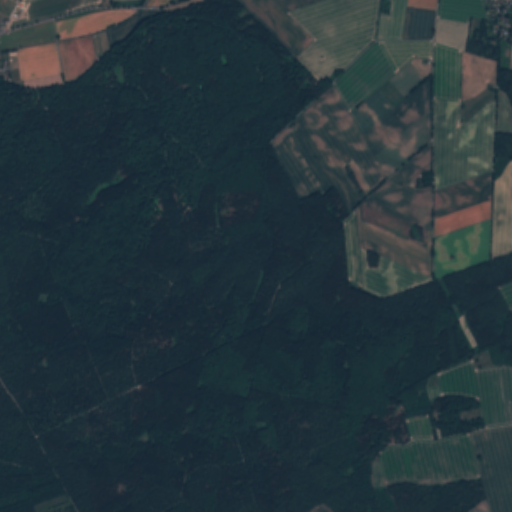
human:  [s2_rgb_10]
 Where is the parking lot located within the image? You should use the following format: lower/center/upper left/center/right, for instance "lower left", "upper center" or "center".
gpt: The parking lot is located in the upper left of the image.
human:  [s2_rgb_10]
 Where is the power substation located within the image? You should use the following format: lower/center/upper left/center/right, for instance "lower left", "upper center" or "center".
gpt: The power substation is located in the upper left of the image.
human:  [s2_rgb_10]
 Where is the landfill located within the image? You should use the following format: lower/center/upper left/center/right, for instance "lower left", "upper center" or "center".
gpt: There is no landfill in the image.